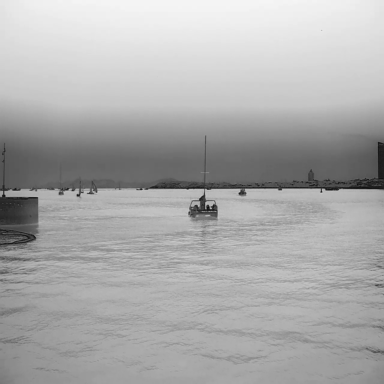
There are 13 objects shown in the infrared image, including a container_ship, six bulk_carriers, and six sailboats.